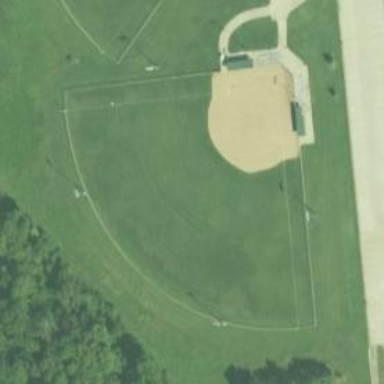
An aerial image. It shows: Softball pitch for leisure and sport activities.